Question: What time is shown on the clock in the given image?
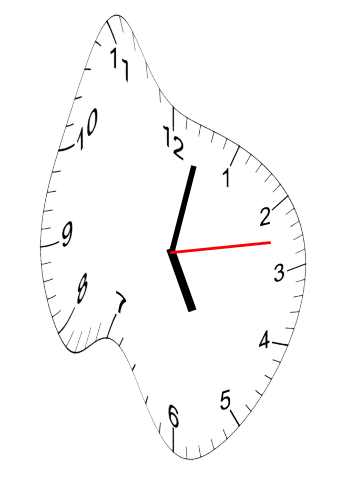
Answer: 05:02:13